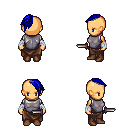
a pixel art fantasy rpg character, female body template, human, tanned skin, steel chest armor, robe skirt, blue long mohawk hairstyle, white cloth bandages, brown shoes, dagger, four views (front, back, left, right), 2x2 character sprite sheet, small pixel art, hard edges, no anti-aliasing